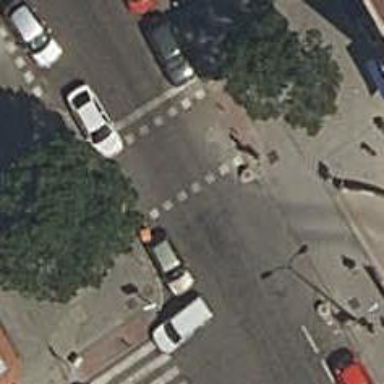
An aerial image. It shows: Road with traffic signals and zebra crossing with traffic signals.